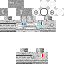
A male skeleton skin with dark skin, wearing brown helmet dressed in a blue hoodie and black pants, featuring a closed mouth.